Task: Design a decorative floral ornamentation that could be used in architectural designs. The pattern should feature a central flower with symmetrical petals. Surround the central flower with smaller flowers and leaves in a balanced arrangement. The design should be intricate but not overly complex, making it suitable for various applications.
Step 311:
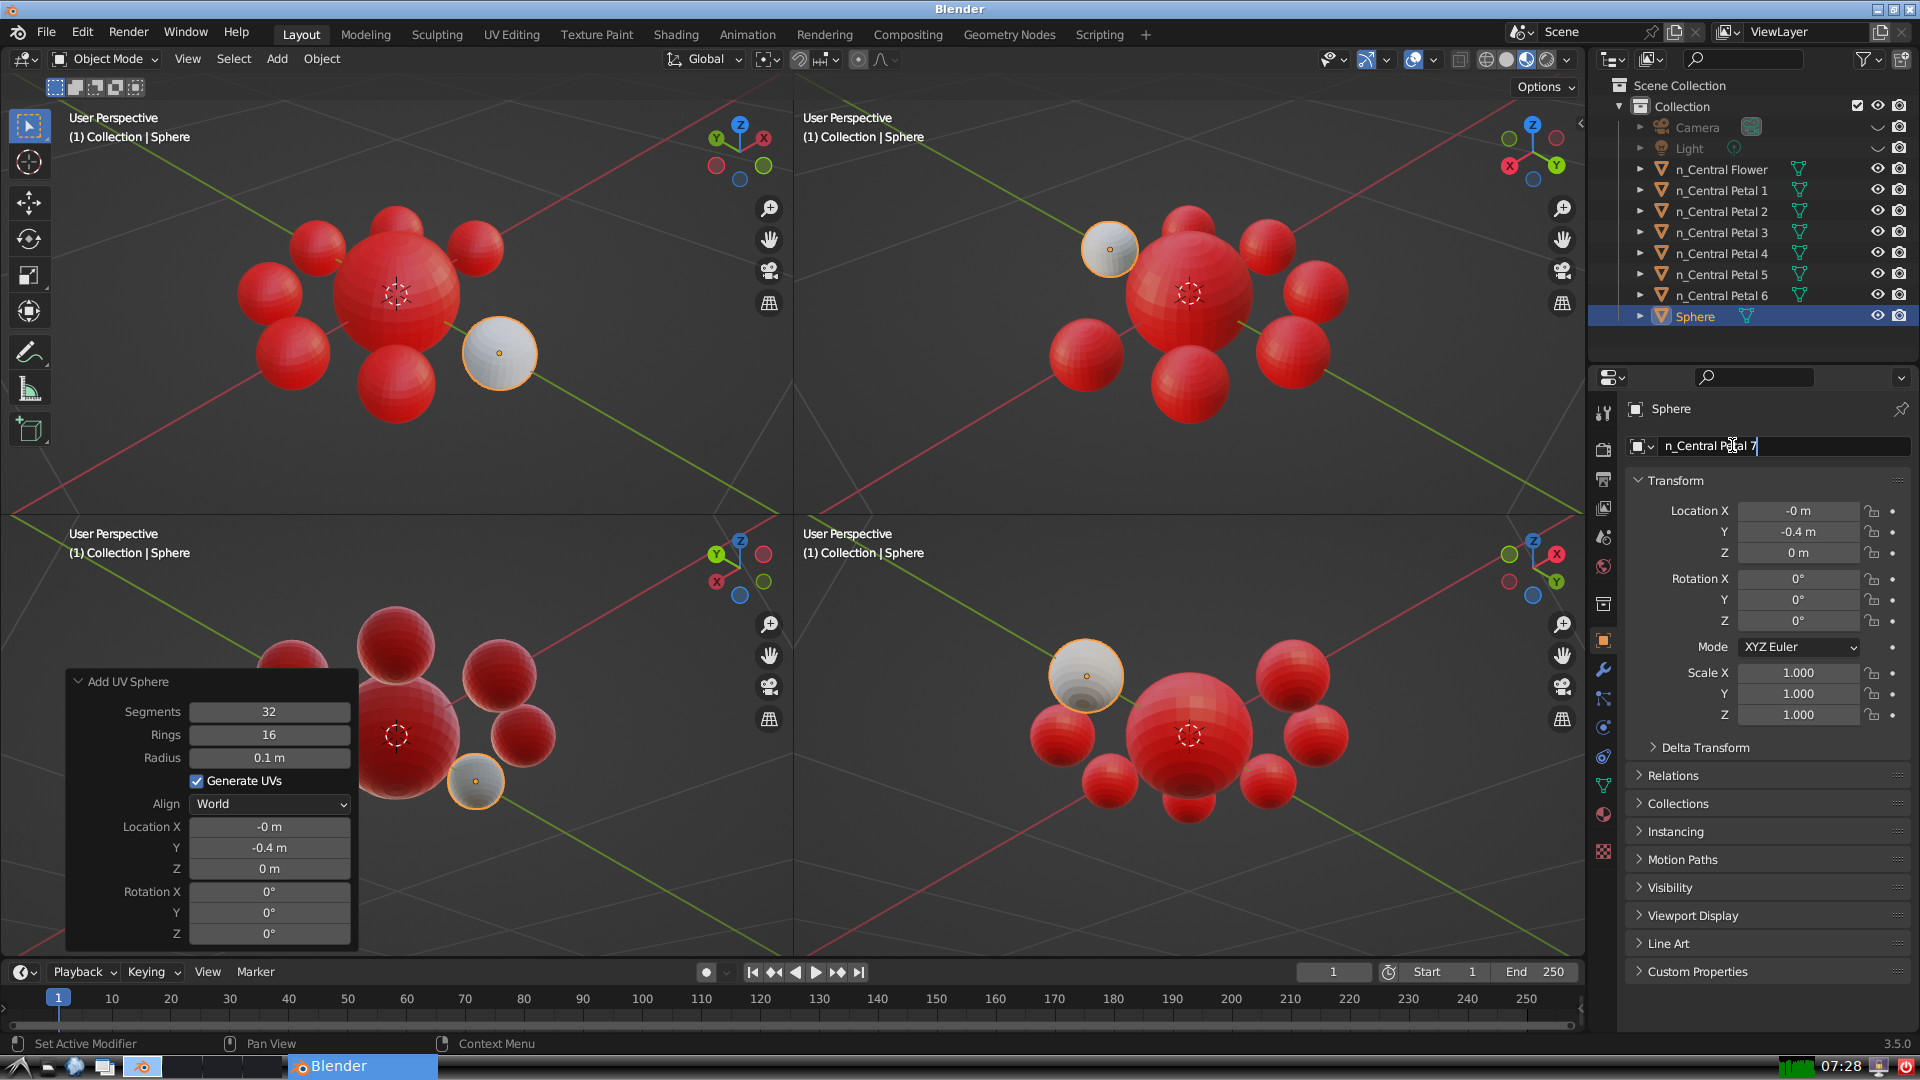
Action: {"key_press": ['Return']}